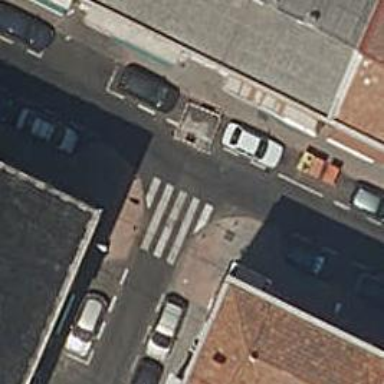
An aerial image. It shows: Asphalt footway with uncontrolled crossing and markings.